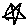
Label: star